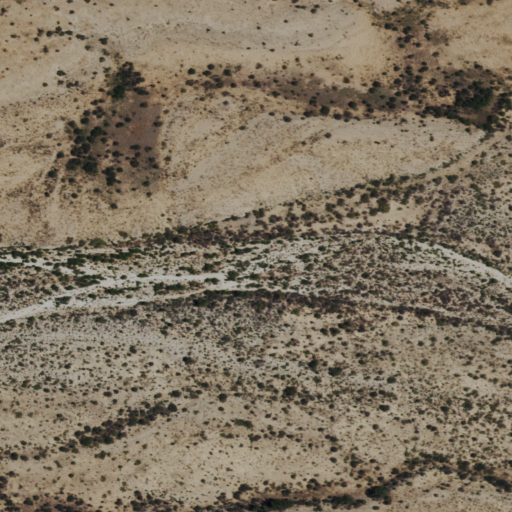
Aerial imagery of valley in New Mexico named Thurman Draw containing shrub and grassland